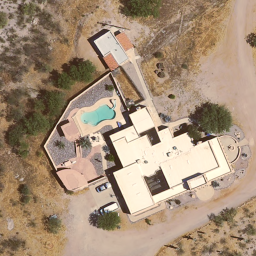
Label: residential